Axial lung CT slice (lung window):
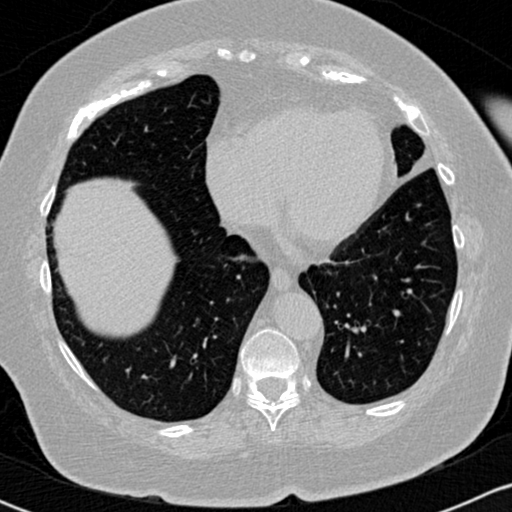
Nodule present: no